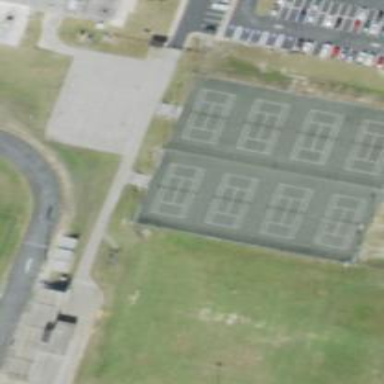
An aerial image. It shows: Tennis court in leisure pitch.